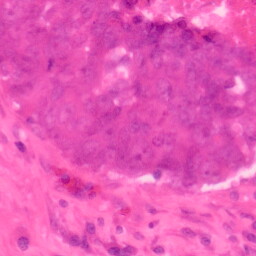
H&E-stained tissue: Colon